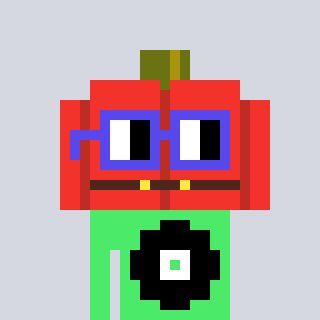
a pixel art character with square blue glasses, a pumpkin-shaped head and a teal-colored body on a cool background